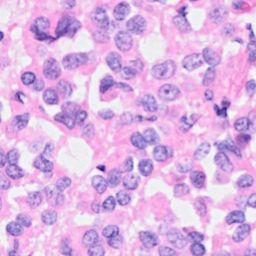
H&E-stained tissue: Breast